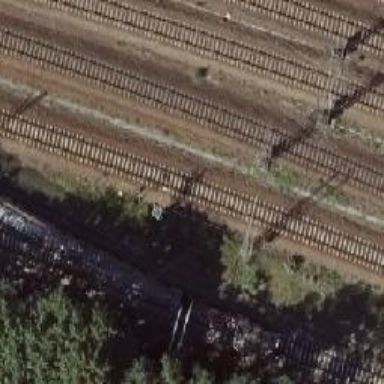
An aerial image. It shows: Wedge used for railway derailment.